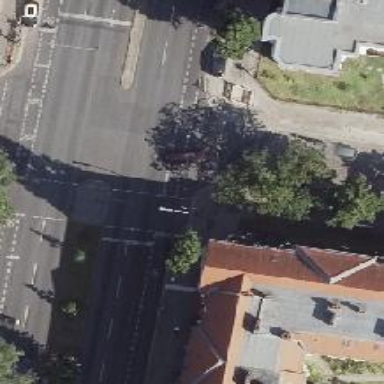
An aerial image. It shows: Road with traffic signals controlling the flow of traffic.